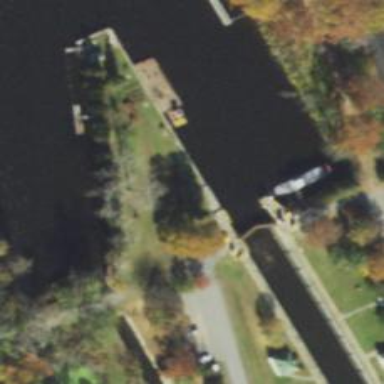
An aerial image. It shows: Lock gate along waterway.